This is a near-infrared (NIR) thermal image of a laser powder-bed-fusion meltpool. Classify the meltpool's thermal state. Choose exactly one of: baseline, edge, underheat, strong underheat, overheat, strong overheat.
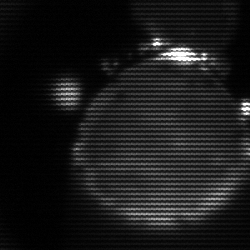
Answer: edge